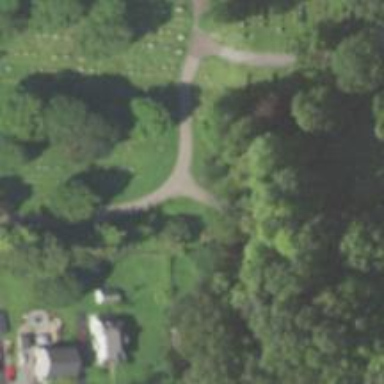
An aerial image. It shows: Cemetery with grave making it attraction for tourism.